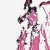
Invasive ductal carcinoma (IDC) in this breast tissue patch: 0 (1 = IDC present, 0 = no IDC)